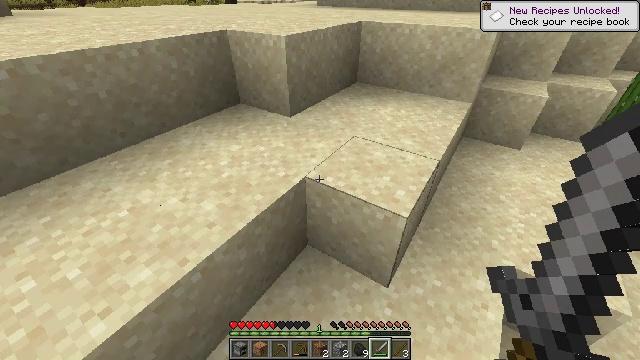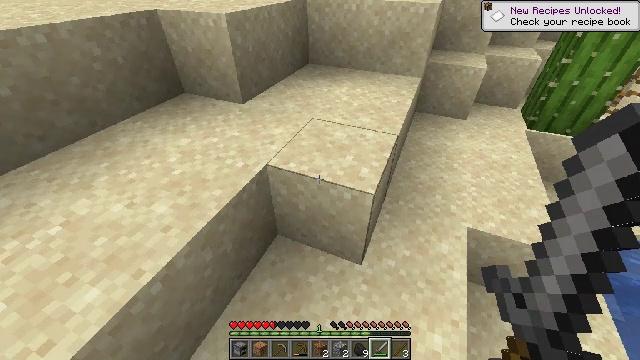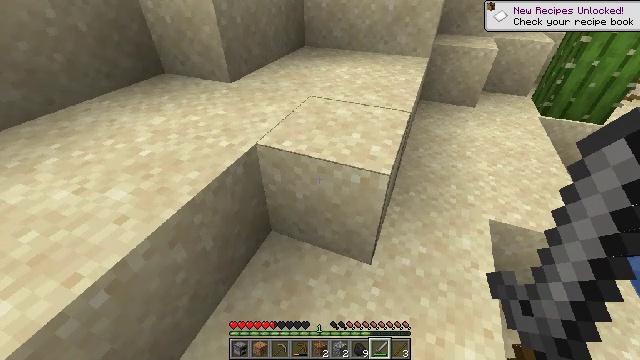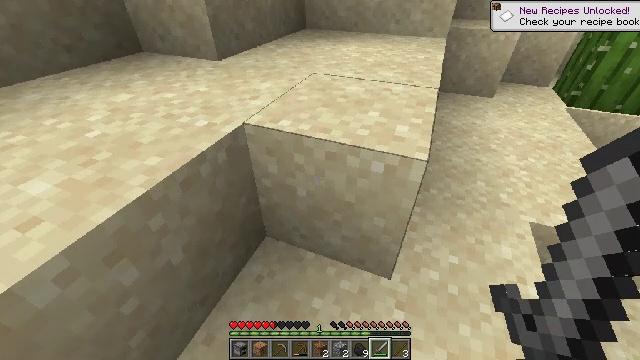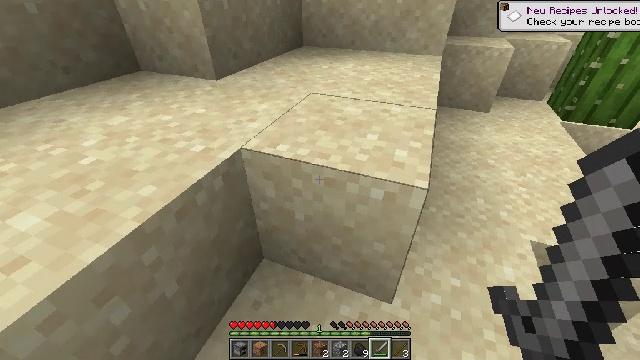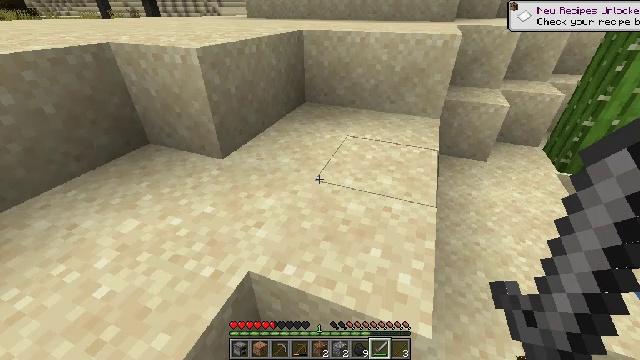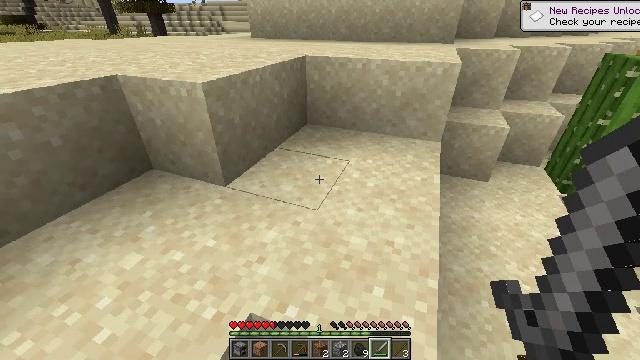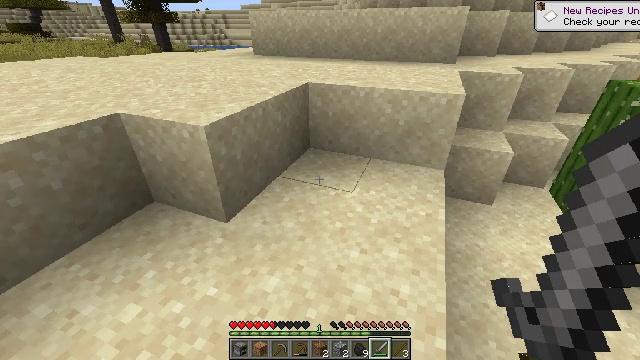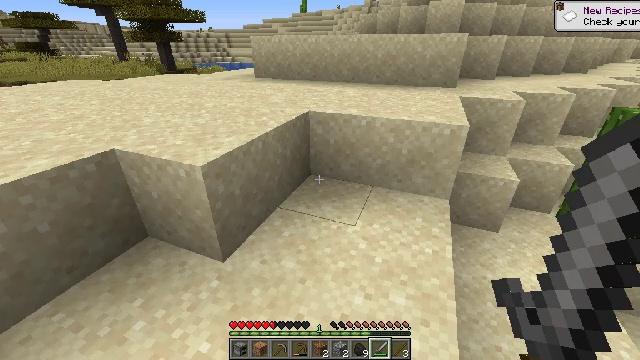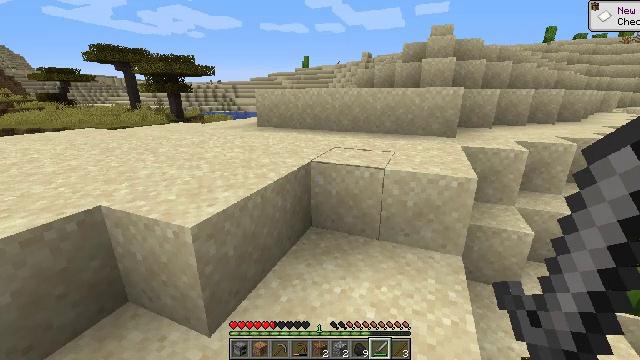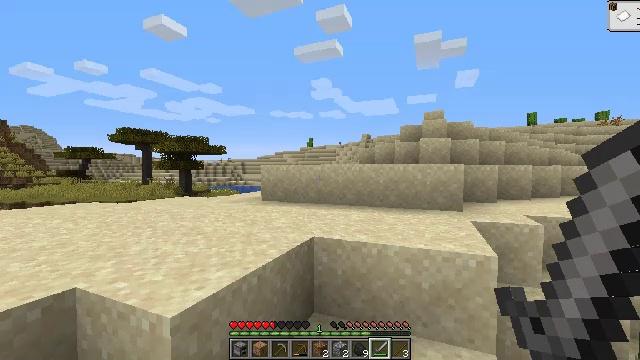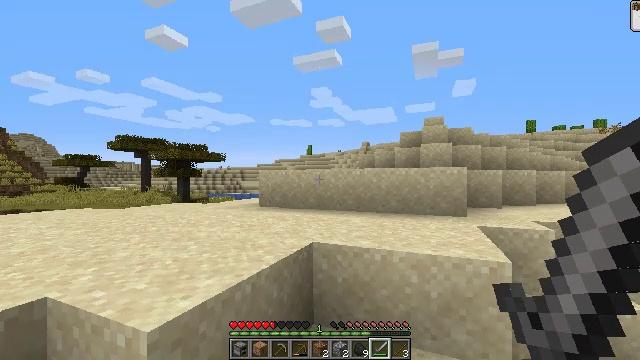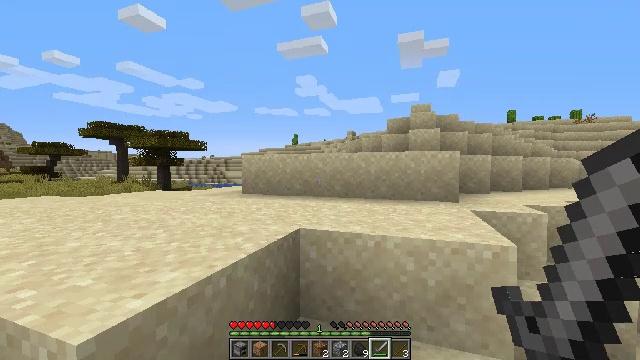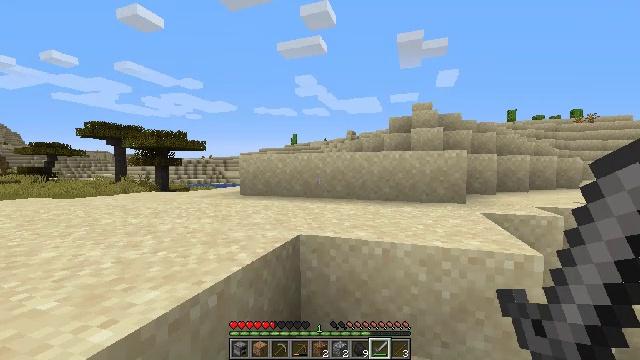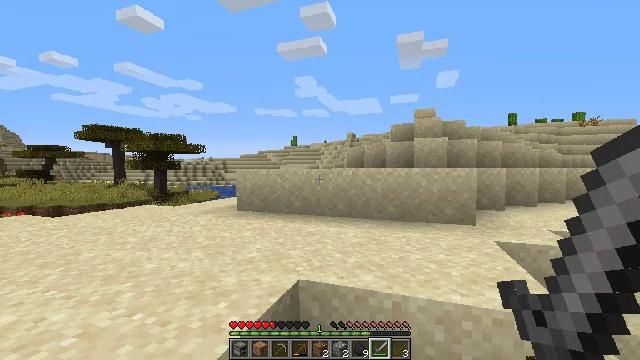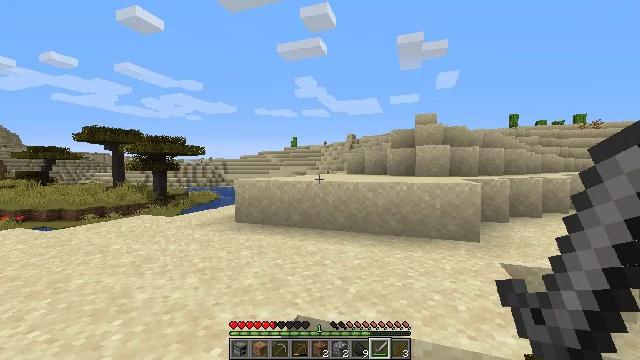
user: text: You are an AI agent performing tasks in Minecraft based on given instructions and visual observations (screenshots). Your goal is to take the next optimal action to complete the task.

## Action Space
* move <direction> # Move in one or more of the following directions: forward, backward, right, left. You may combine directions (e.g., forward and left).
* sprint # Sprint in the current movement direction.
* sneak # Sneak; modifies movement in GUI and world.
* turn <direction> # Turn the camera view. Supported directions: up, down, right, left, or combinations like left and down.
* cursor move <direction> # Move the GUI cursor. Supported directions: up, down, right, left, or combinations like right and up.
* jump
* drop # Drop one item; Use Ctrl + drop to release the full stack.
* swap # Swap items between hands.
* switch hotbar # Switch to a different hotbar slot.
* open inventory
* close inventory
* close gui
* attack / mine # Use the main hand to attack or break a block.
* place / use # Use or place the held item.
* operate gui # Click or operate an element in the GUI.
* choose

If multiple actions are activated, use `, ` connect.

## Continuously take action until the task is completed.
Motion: motion action
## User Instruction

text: Mine the dead bush in the desert.
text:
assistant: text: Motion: move forward and move left, turn right and down, jump
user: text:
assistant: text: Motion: move forward and move left, turn right, jump
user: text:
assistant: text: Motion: move forward and move left, jump
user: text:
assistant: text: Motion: move forward and move left, turn up, jump
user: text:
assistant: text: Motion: move forward and move left, turn up, jump
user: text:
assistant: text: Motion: move forward and move left, turn up, jump
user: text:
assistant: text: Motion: move forward and move left, turn up, jump
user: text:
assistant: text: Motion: move forward and move left, turn up, jump
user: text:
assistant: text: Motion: move forward and move left, turn up, jump
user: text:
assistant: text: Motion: move forward and move left, turn up, jump
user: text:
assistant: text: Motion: move forward and move left, turn up, jump
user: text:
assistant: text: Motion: move forward and move left, turn right and down, jump
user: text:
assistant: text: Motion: move forward and move left, jump
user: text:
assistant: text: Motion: move forward and move left, jump
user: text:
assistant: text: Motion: move forward and move left, jump
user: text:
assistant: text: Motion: move forward and move left, jump
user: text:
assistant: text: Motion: move forward and move left, jump
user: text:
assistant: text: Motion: move forward and move left, jump
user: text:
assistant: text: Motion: move forward and move left, turn down, jump
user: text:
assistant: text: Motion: move forward and move left, turn down, jump
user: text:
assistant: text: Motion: move forward and move left, jump
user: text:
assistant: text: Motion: move forward and move left, jump
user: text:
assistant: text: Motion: move forward and move left, jump
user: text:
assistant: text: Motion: move forward and move left, turn right, jump
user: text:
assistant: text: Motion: move forward and move left, jump
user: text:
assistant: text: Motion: move forward and move left, jump
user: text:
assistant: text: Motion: move forward and move left, turn right, jump
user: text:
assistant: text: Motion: move forward and move left, turn right and up, jump
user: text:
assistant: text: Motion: move forward and move left, turn right and up, jump
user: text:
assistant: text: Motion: move forward and move left, turn right and up, jump